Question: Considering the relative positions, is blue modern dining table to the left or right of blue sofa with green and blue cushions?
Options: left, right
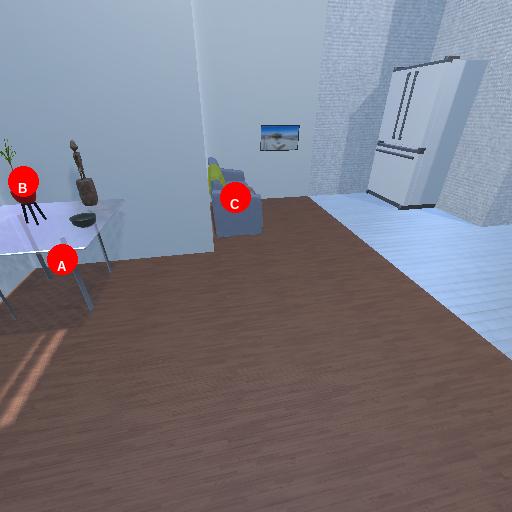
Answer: left